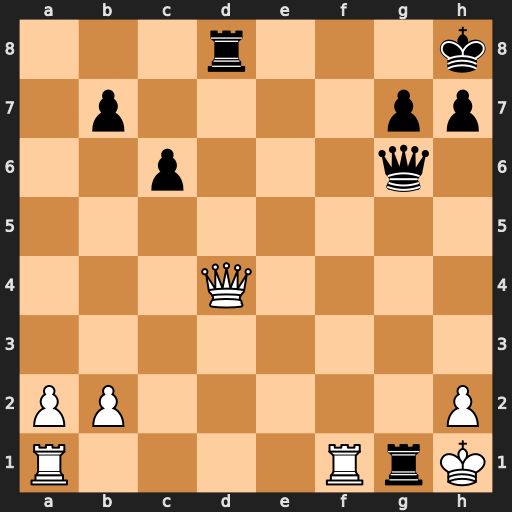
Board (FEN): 3r3k/1p4pp/2p3q1/8/3Q4/8/PP5P/R4RrK
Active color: w
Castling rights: -
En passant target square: -
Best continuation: Qxg1 Qe4+ Qg2